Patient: sex M, age 60
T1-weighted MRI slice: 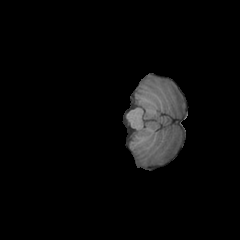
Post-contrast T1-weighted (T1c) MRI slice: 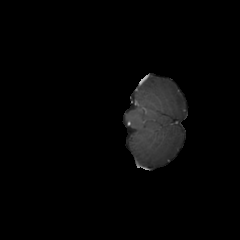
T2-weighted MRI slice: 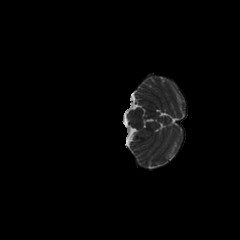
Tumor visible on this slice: no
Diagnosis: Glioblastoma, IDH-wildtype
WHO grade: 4